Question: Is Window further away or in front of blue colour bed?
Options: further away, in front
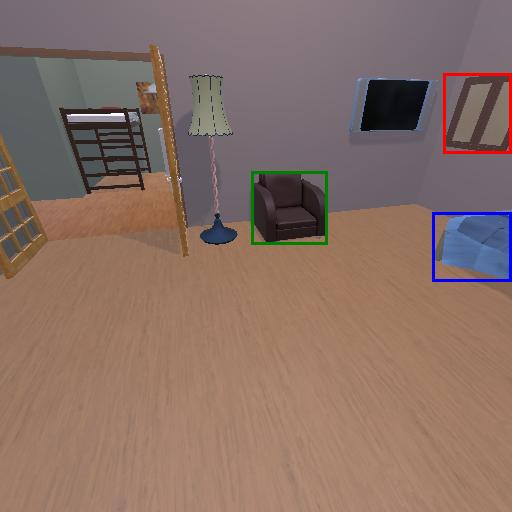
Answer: further away